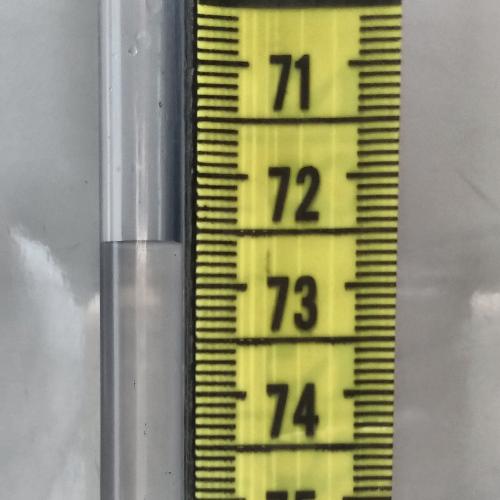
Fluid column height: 72.6 cm